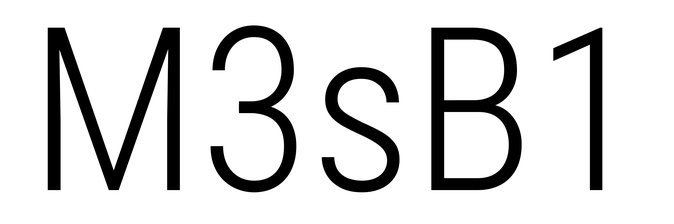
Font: Roboto_Condensed_Light